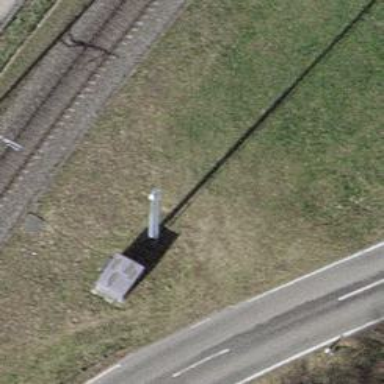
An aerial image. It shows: Mast tower used for communication.